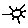
Label: sun